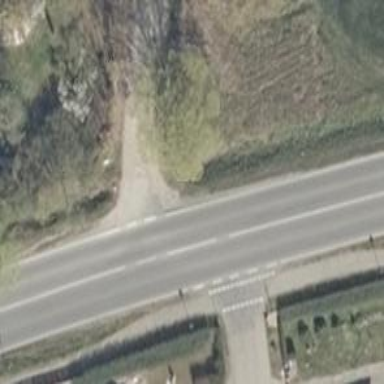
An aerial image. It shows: Asphalt road designated as primary highway with lane markings.